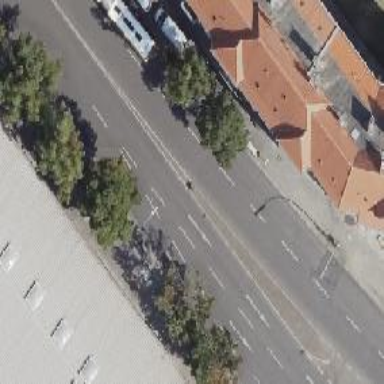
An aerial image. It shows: Tertiary road with asphalt surface. It is dual carriageway with lane markings.